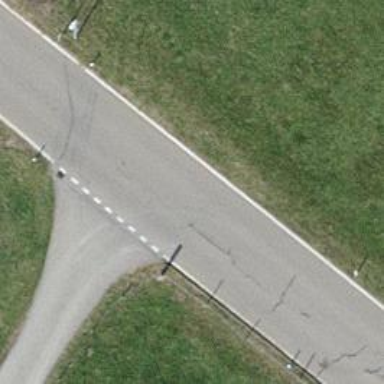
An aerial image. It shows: Tertiary road with asphalt surface.